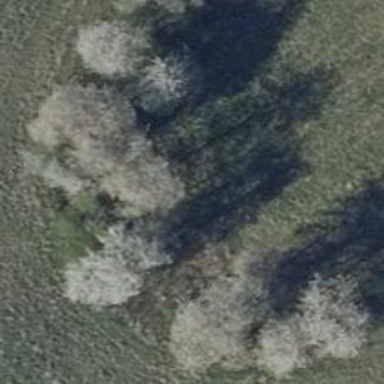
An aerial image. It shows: Row of broadleaved trees.